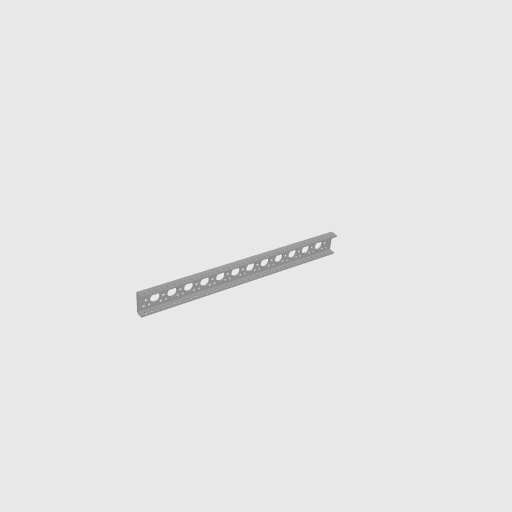
Part: MiniLowSideUChannel12H